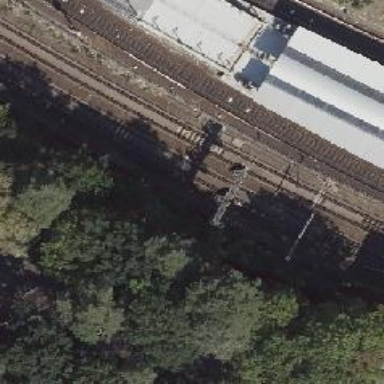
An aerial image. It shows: Railway signal.